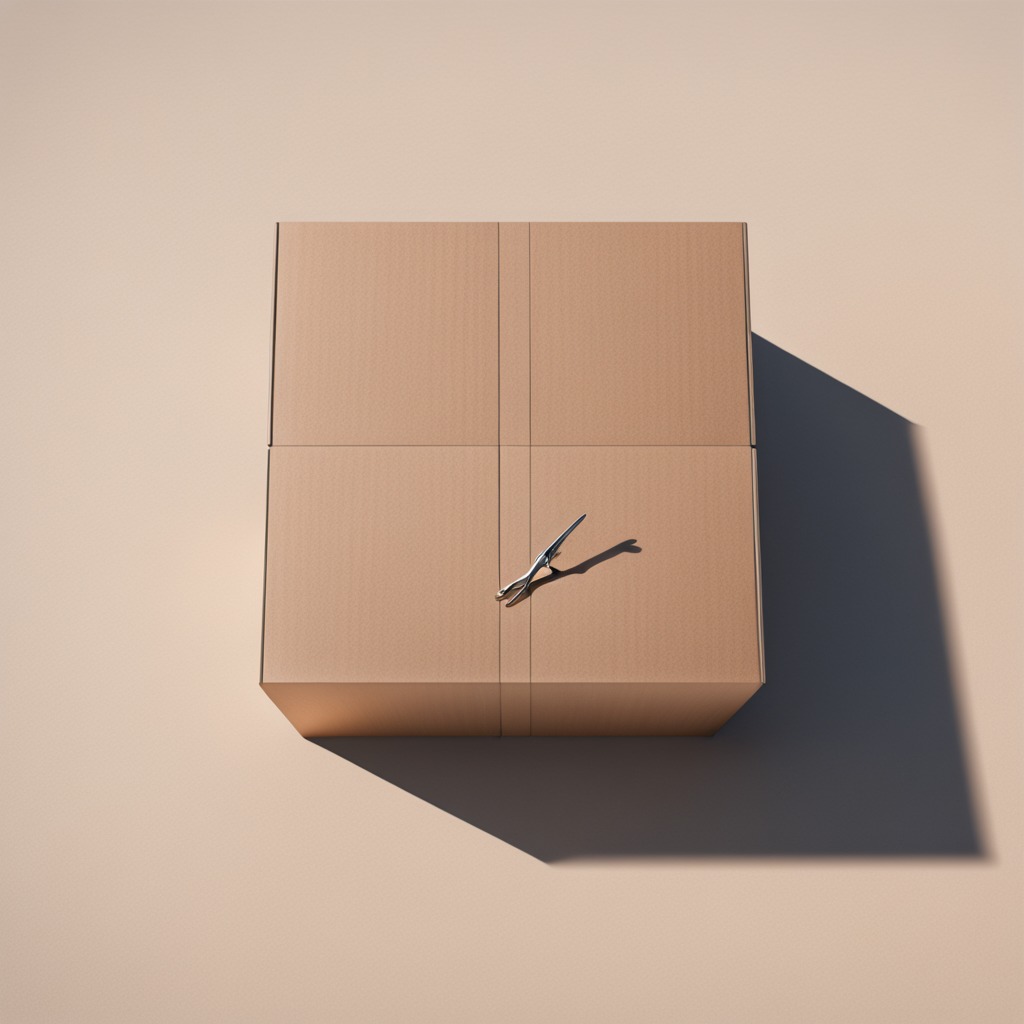
A plier is lying on the cardboard box surface.